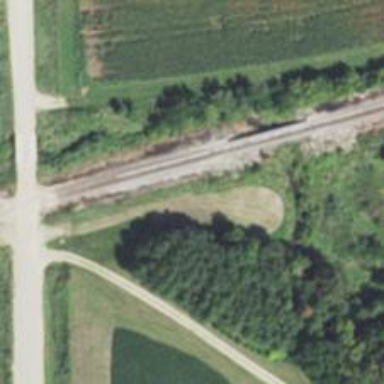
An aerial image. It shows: Bridge over railway line.